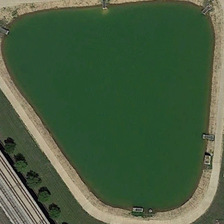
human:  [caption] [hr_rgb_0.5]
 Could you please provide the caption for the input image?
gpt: a pond is near some green trees and railways .

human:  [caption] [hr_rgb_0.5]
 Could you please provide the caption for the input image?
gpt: a pond is near some green trees and railways .

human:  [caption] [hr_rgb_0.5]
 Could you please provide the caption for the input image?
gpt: a pond is near some green trees and railways .

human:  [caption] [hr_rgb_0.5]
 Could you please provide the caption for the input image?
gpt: a pond is near some green trees and railways .

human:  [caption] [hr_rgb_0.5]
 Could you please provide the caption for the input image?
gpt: a pond is near some green trees and railways .